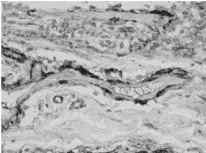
HHF-35 (magnification, x400).
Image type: pathology (immunostaining)